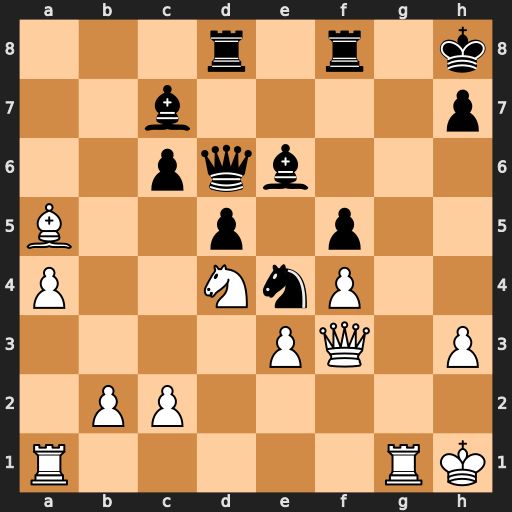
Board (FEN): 3r1r1k/2b4p/2pqb3/B2p1p2/P2NnP2/4PQ1P/1PP5/R5RK
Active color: w
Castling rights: -
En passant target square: -
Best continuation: Bxc7 Qxc7 Nxe6